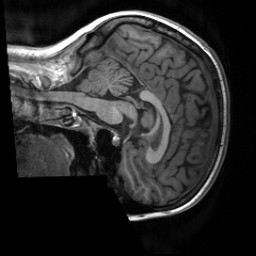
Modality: T1w
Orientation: sagittal
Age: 21
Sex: female
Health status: healthy
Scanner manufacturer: siemens
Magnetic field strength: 3 T
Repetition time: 2 s
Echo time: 0.00232 s